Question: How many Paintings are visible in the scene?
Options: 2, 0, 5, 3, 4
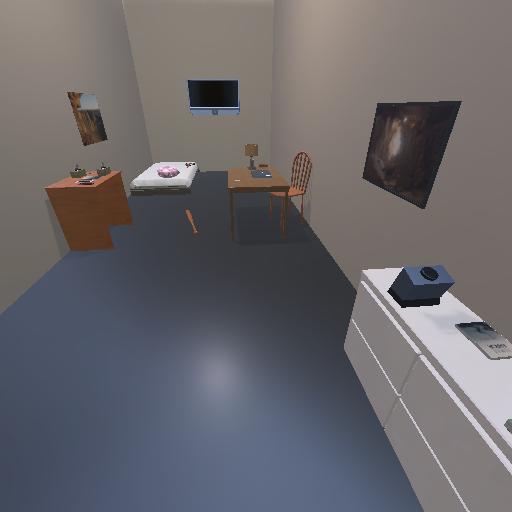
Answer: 2